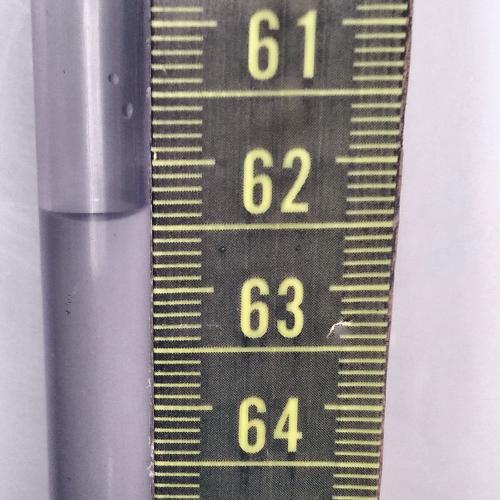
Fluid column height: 62.4 cm